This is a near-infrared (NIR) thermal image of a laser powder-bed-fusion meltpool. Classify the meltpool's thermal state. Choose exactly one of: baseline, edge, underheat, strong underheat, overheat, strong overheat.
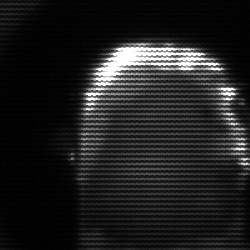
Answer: baseline